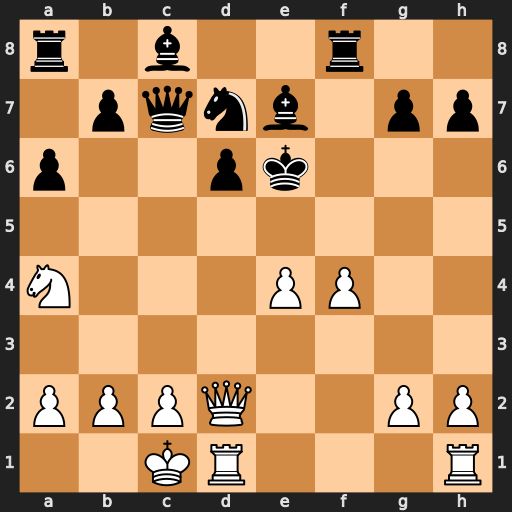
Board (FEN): r1b2r2/1pqnb1pp/p2pk3/8/N3PP2/8/PPPQ2PP/2KR3R
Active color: w
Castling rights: -
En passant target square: -
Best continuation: Qd5+ Kf6 Qf5#